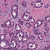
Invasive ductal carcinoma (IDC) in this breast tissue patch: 1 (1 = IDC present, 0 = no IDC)